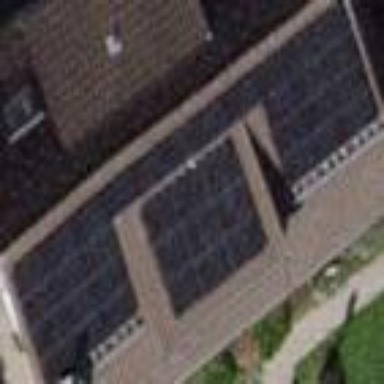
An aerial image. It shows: Solar power generator using photovoltaic method with solar photovoltaic panel types.